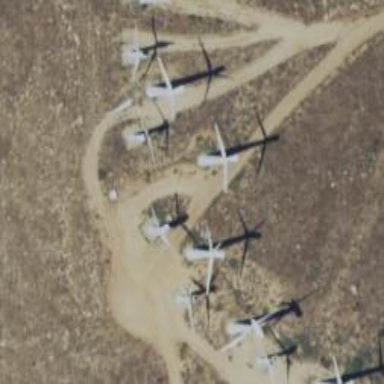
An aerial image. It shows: Horizontal axis wind turbine generating power from wind energy.